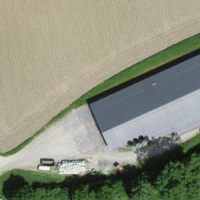
EUNIS habitat code: 52
Species observed at this site:
Sturnus vulgaris